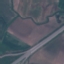
Label: Highway